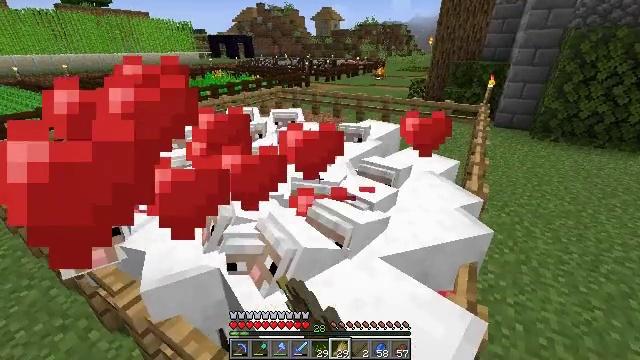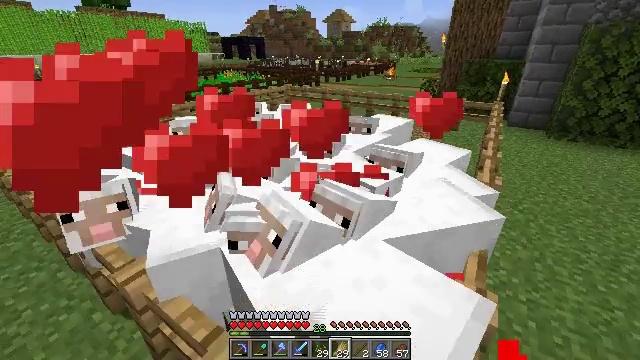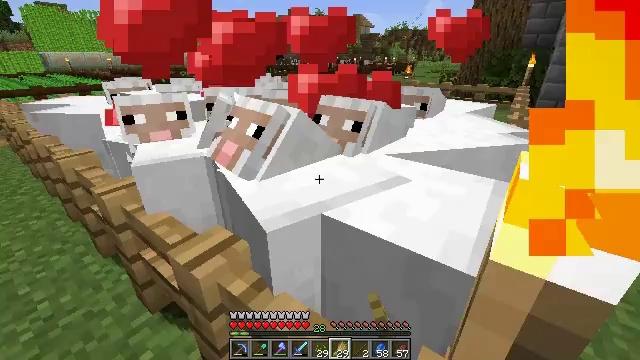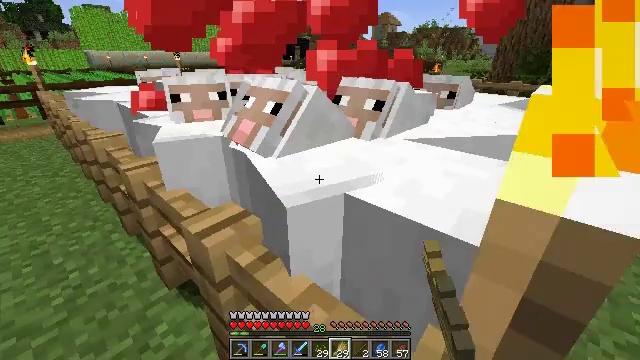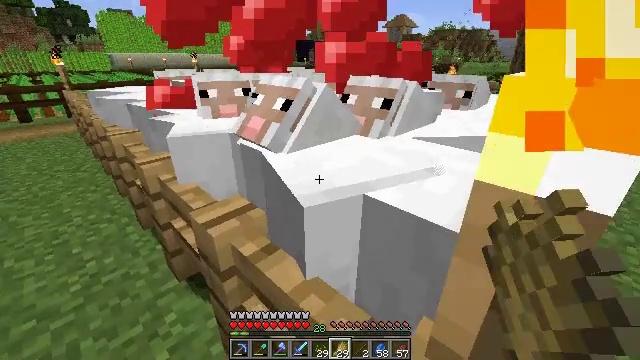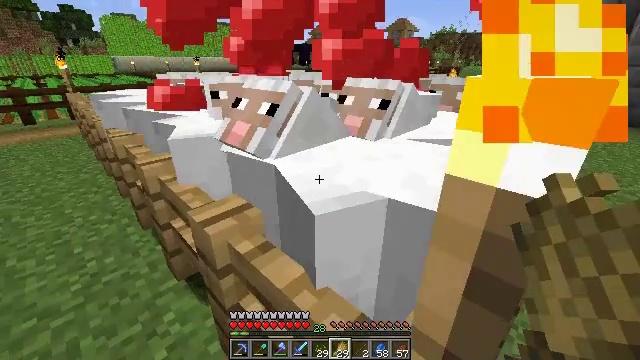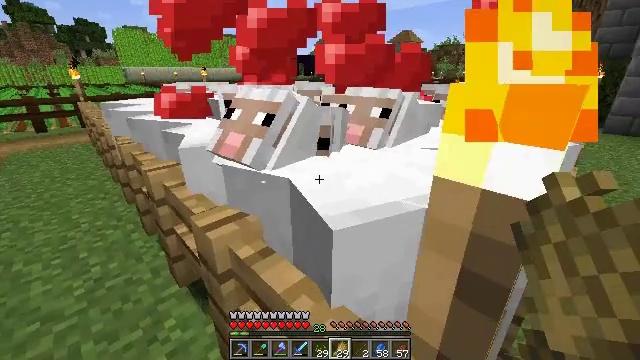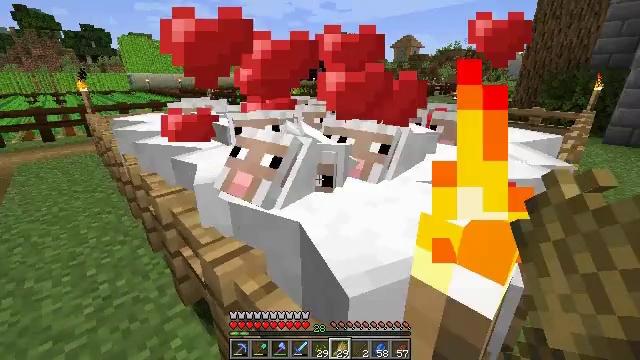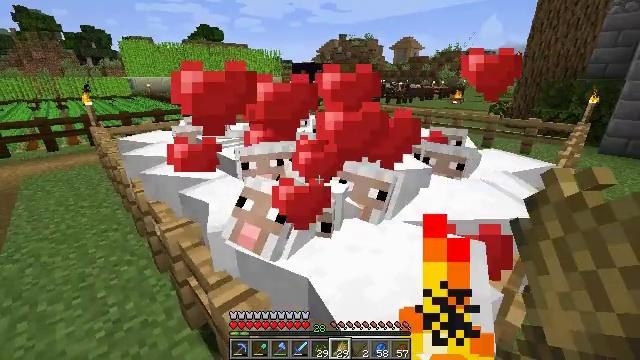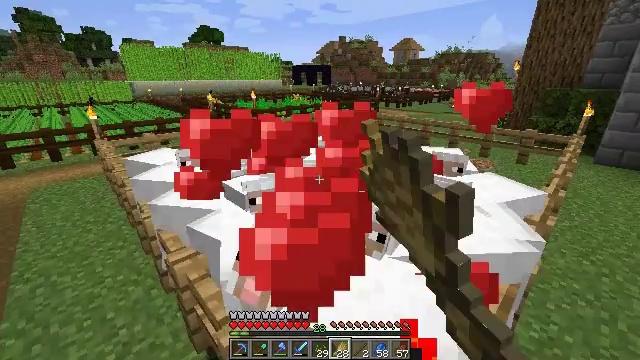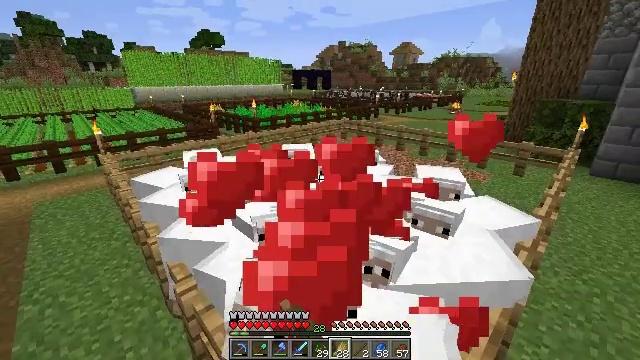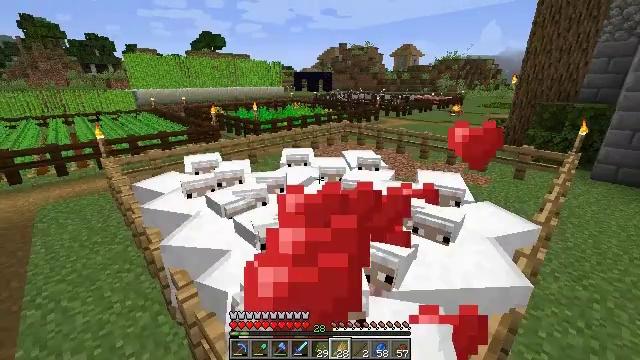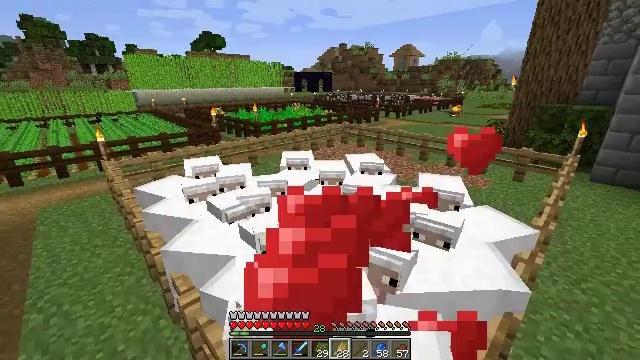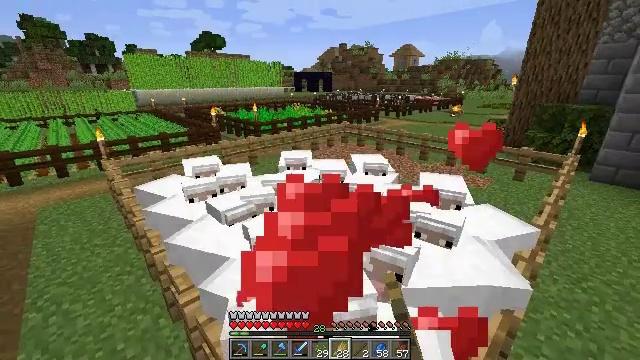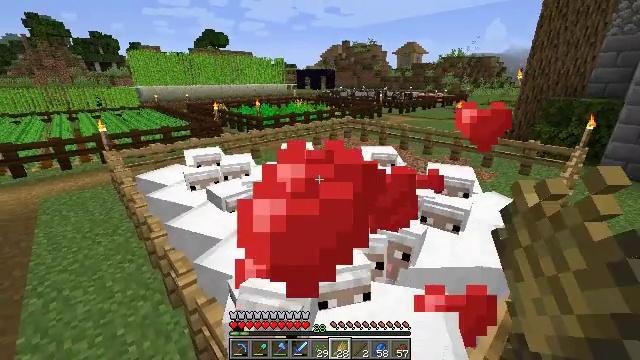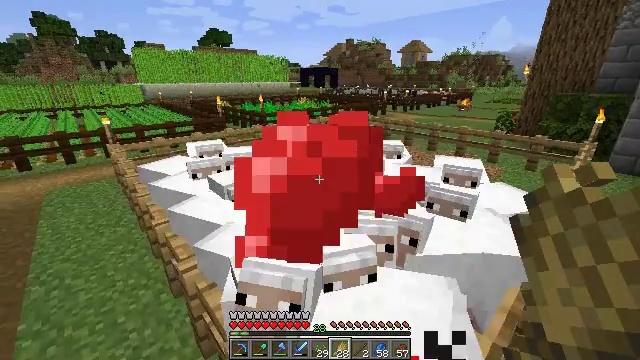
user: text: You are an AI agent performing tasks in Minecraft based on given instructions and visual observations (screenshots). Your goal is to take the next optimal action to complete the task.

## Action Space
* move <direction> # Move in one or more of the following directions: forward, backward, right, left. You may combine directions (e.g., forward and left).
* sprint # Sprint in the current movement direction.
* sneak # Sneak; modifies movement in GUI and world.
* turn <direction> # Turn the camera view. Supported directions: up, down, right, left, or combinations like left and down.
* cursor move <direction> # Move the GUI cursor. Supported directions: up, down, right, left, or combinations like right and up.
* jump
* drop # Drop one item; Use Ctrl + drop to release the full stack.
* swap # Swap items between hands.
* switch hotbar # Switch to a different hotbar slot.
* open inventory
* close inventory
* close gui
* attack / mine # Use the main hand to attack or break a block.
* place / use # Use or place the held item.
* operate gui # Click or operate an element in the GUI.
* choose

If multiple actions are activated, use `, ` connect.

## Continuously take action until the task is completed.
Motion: motion action
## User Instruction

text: Combat the chicken.
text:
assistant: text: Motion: move forward and move right, turn left
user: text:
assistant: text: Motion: move forward and move right, turn left and up
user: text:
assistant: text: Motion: move forward and move right, turn left, use / place
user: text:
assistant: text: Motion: move forward and move right, turn left, use / place
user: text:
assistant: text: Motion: move forward and move right
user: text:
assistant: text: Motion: move forward and move right, turn left and up
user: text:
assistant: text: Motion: move forward and move right, use / place, jump
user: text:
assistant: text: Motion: move forward and move right, use / place, jump
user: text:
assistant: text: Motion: move forward and move right, use / place, jump
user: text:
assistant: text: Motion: move forward and move right, jump
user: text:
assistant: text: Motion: move forward and move right, jump
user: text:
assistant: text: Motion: move forward and move right
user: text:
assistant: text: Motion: move forward and move right, use / place
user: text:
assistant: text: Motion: move forward and move right, use / place
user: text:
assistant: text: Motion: move forward and move right, use / place
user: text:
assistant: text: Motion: move forward and move right
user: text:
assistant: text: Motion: move forward and move right
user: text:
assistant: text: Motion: move forward and move right, use / place
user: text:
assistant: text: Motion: move forward and move right, use / place
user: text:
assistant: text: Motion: move forward and move right, use / place, jump
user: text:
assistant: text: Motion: move forward and move right, jump
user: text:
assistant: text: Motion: move right, turn right, jump
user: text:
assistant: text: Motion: move right, jump
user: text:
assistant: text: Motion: move right
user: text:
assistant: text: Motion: move right
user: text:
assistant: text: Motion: move right
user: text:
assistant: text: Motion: move right
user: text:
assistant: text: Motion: move right
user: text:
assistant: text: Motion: move right
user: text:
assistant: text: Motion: move right